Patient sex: M
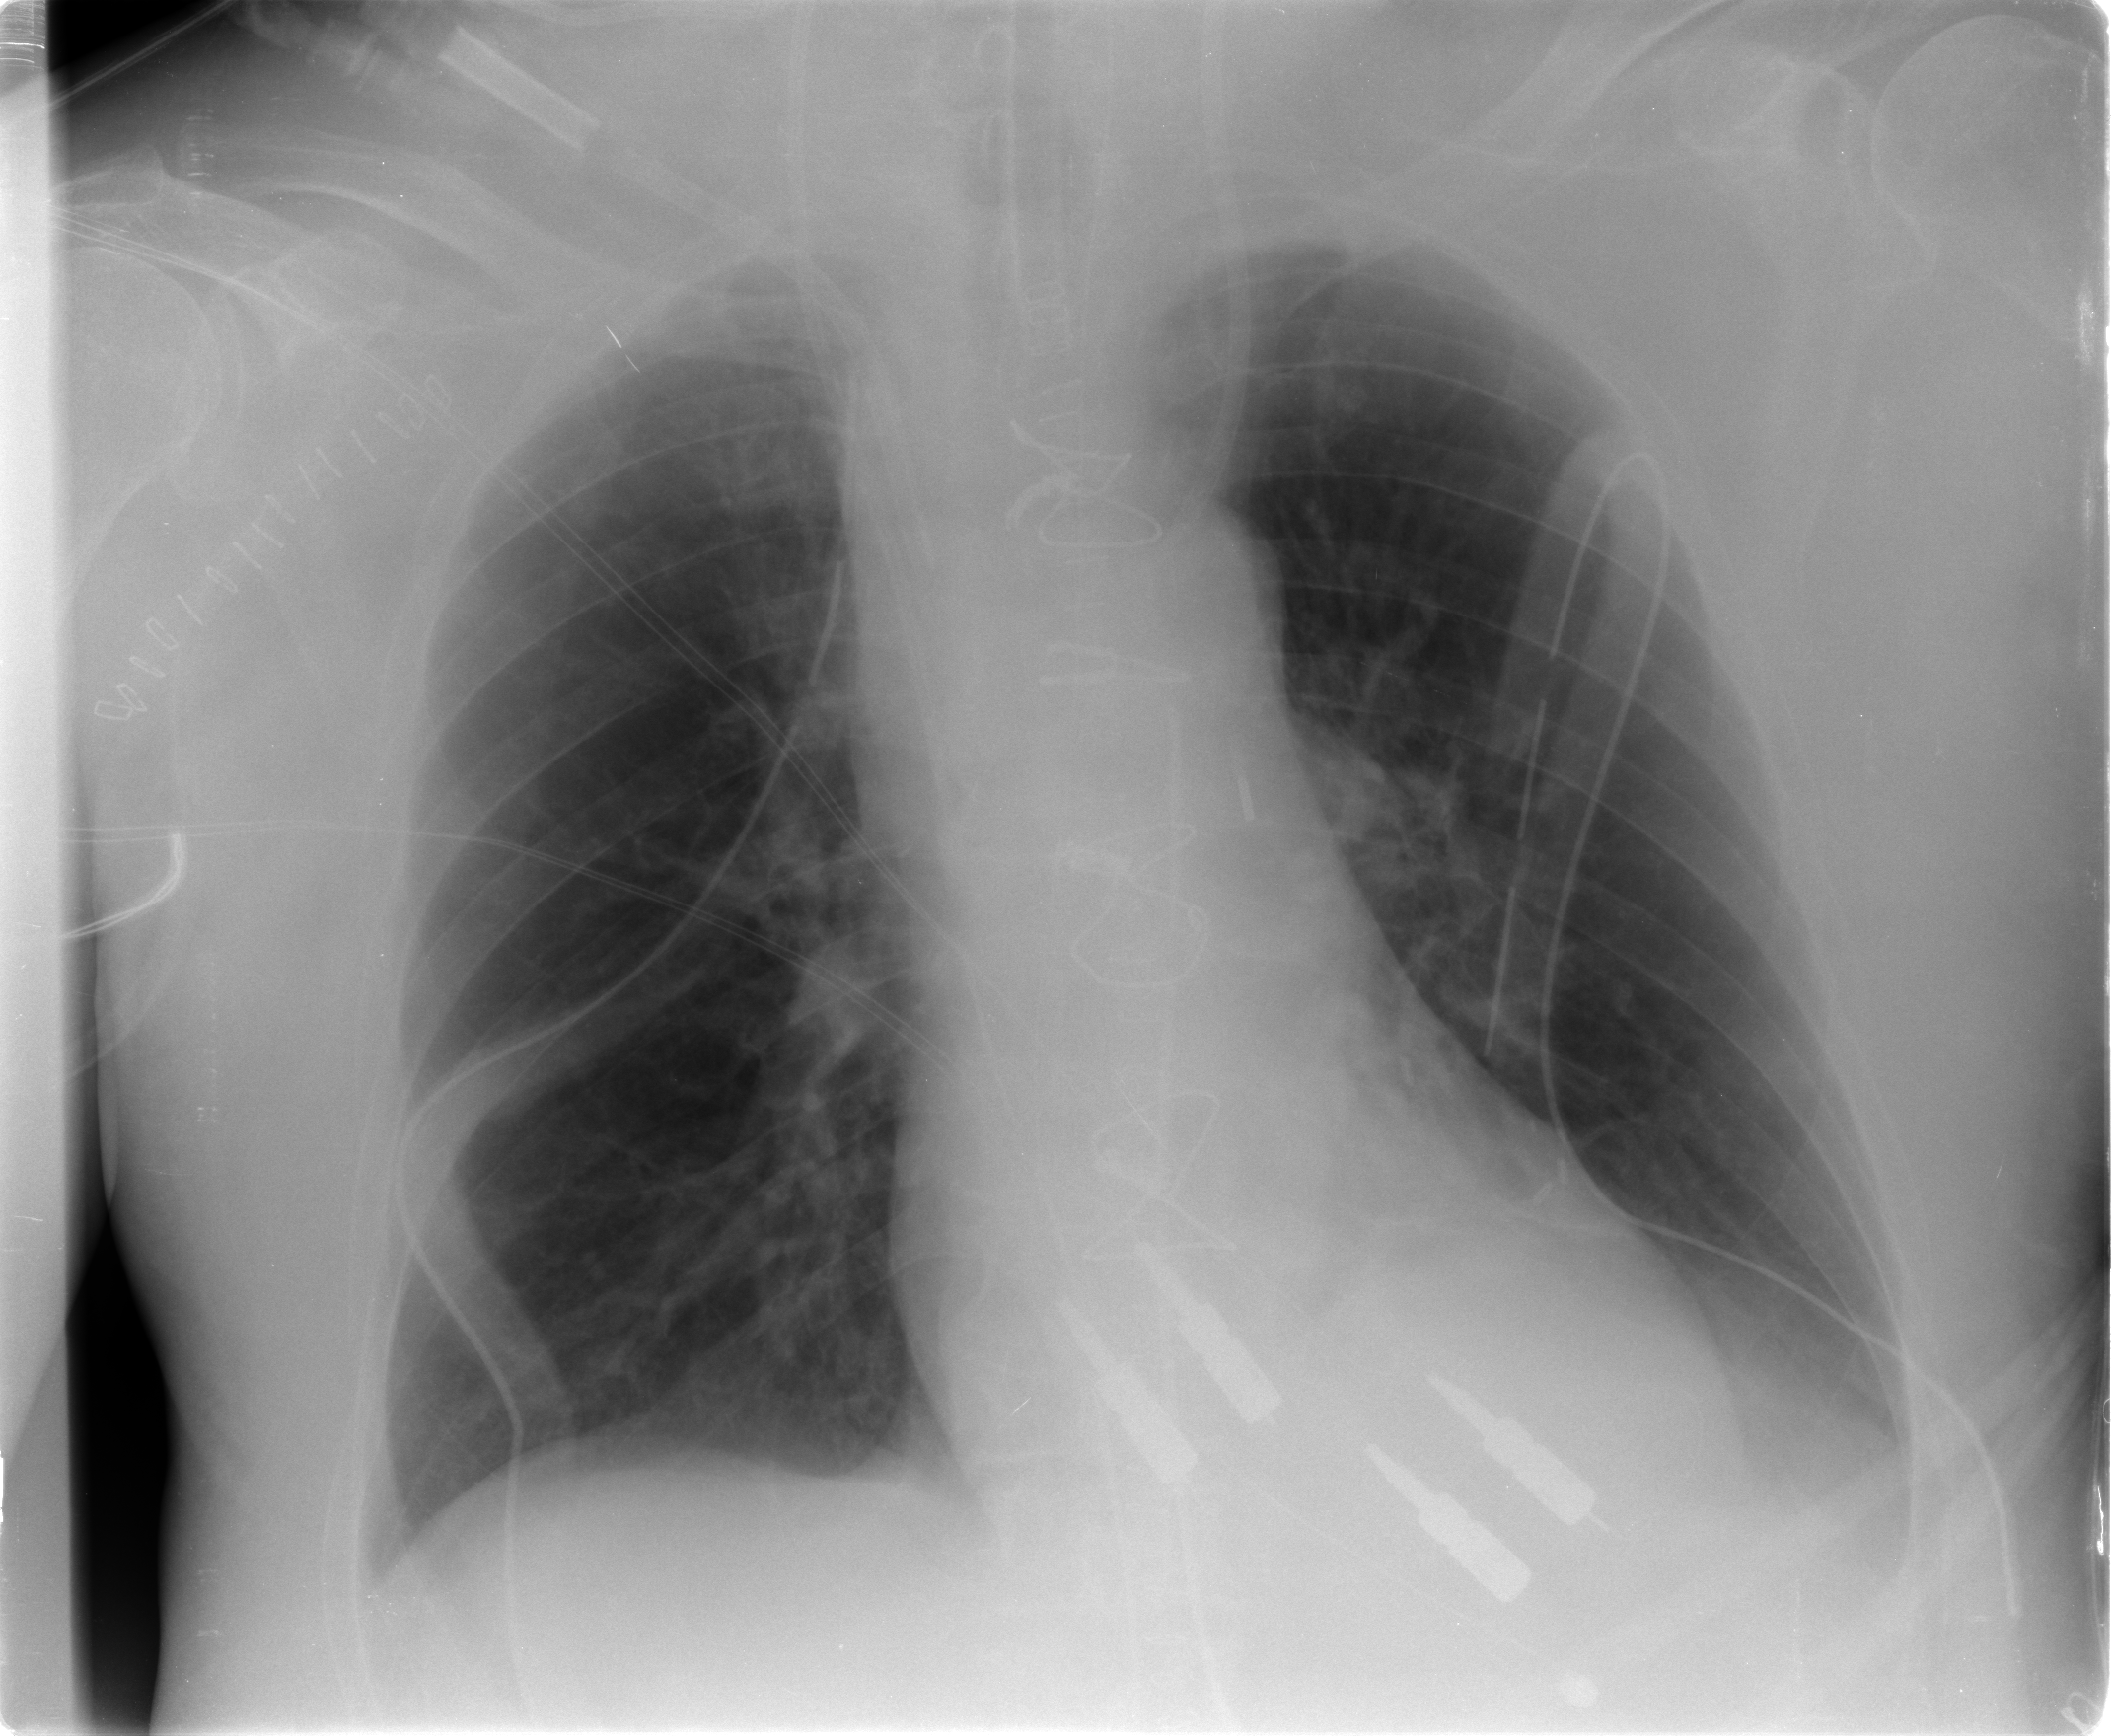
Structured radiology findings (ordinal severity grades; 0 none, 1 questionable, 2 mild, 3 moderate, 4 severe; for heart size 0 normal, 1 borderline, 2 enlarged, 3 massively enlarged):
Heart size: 0
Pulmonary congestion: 1
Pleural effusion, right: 0
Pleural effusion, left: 2
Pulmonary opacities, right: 0
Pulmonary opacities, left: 0
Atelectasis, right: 0
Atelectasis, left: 0